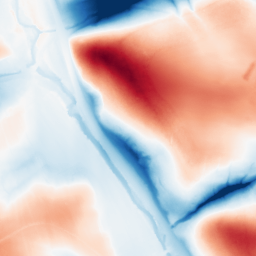
Category: classical
Decomposition family: gaussian_anisotropic
Decomposition parameters: sigma_x: 2
sigma_y: 50
Upsampling method: bspline
Upsampling parameters: scale: 2
Upsampling scale: 2